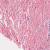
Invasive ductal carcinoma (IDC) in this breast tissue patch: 0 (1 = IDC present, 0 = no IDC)